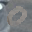
Label: 0